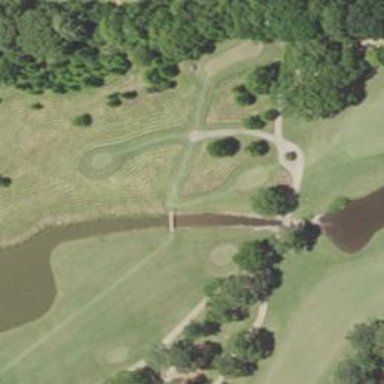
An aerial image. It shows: Grass area designated as golf tee.